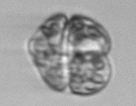
Label: Karenia